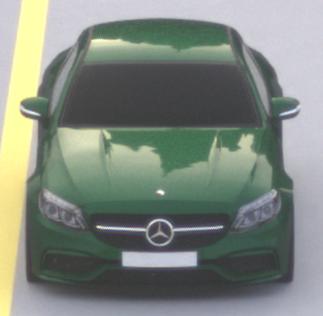
Make: Mercedes-Benz
Model: C 43 AMG
Detailed model: C-Class (205) AMG Limousine
Model produced from: 2016/10
Model produced until: 2018/04
Doors: 4
Color: green
Road condition: dry road
Daytime: morning or afternoon
Contrast: low contrast